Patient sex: M
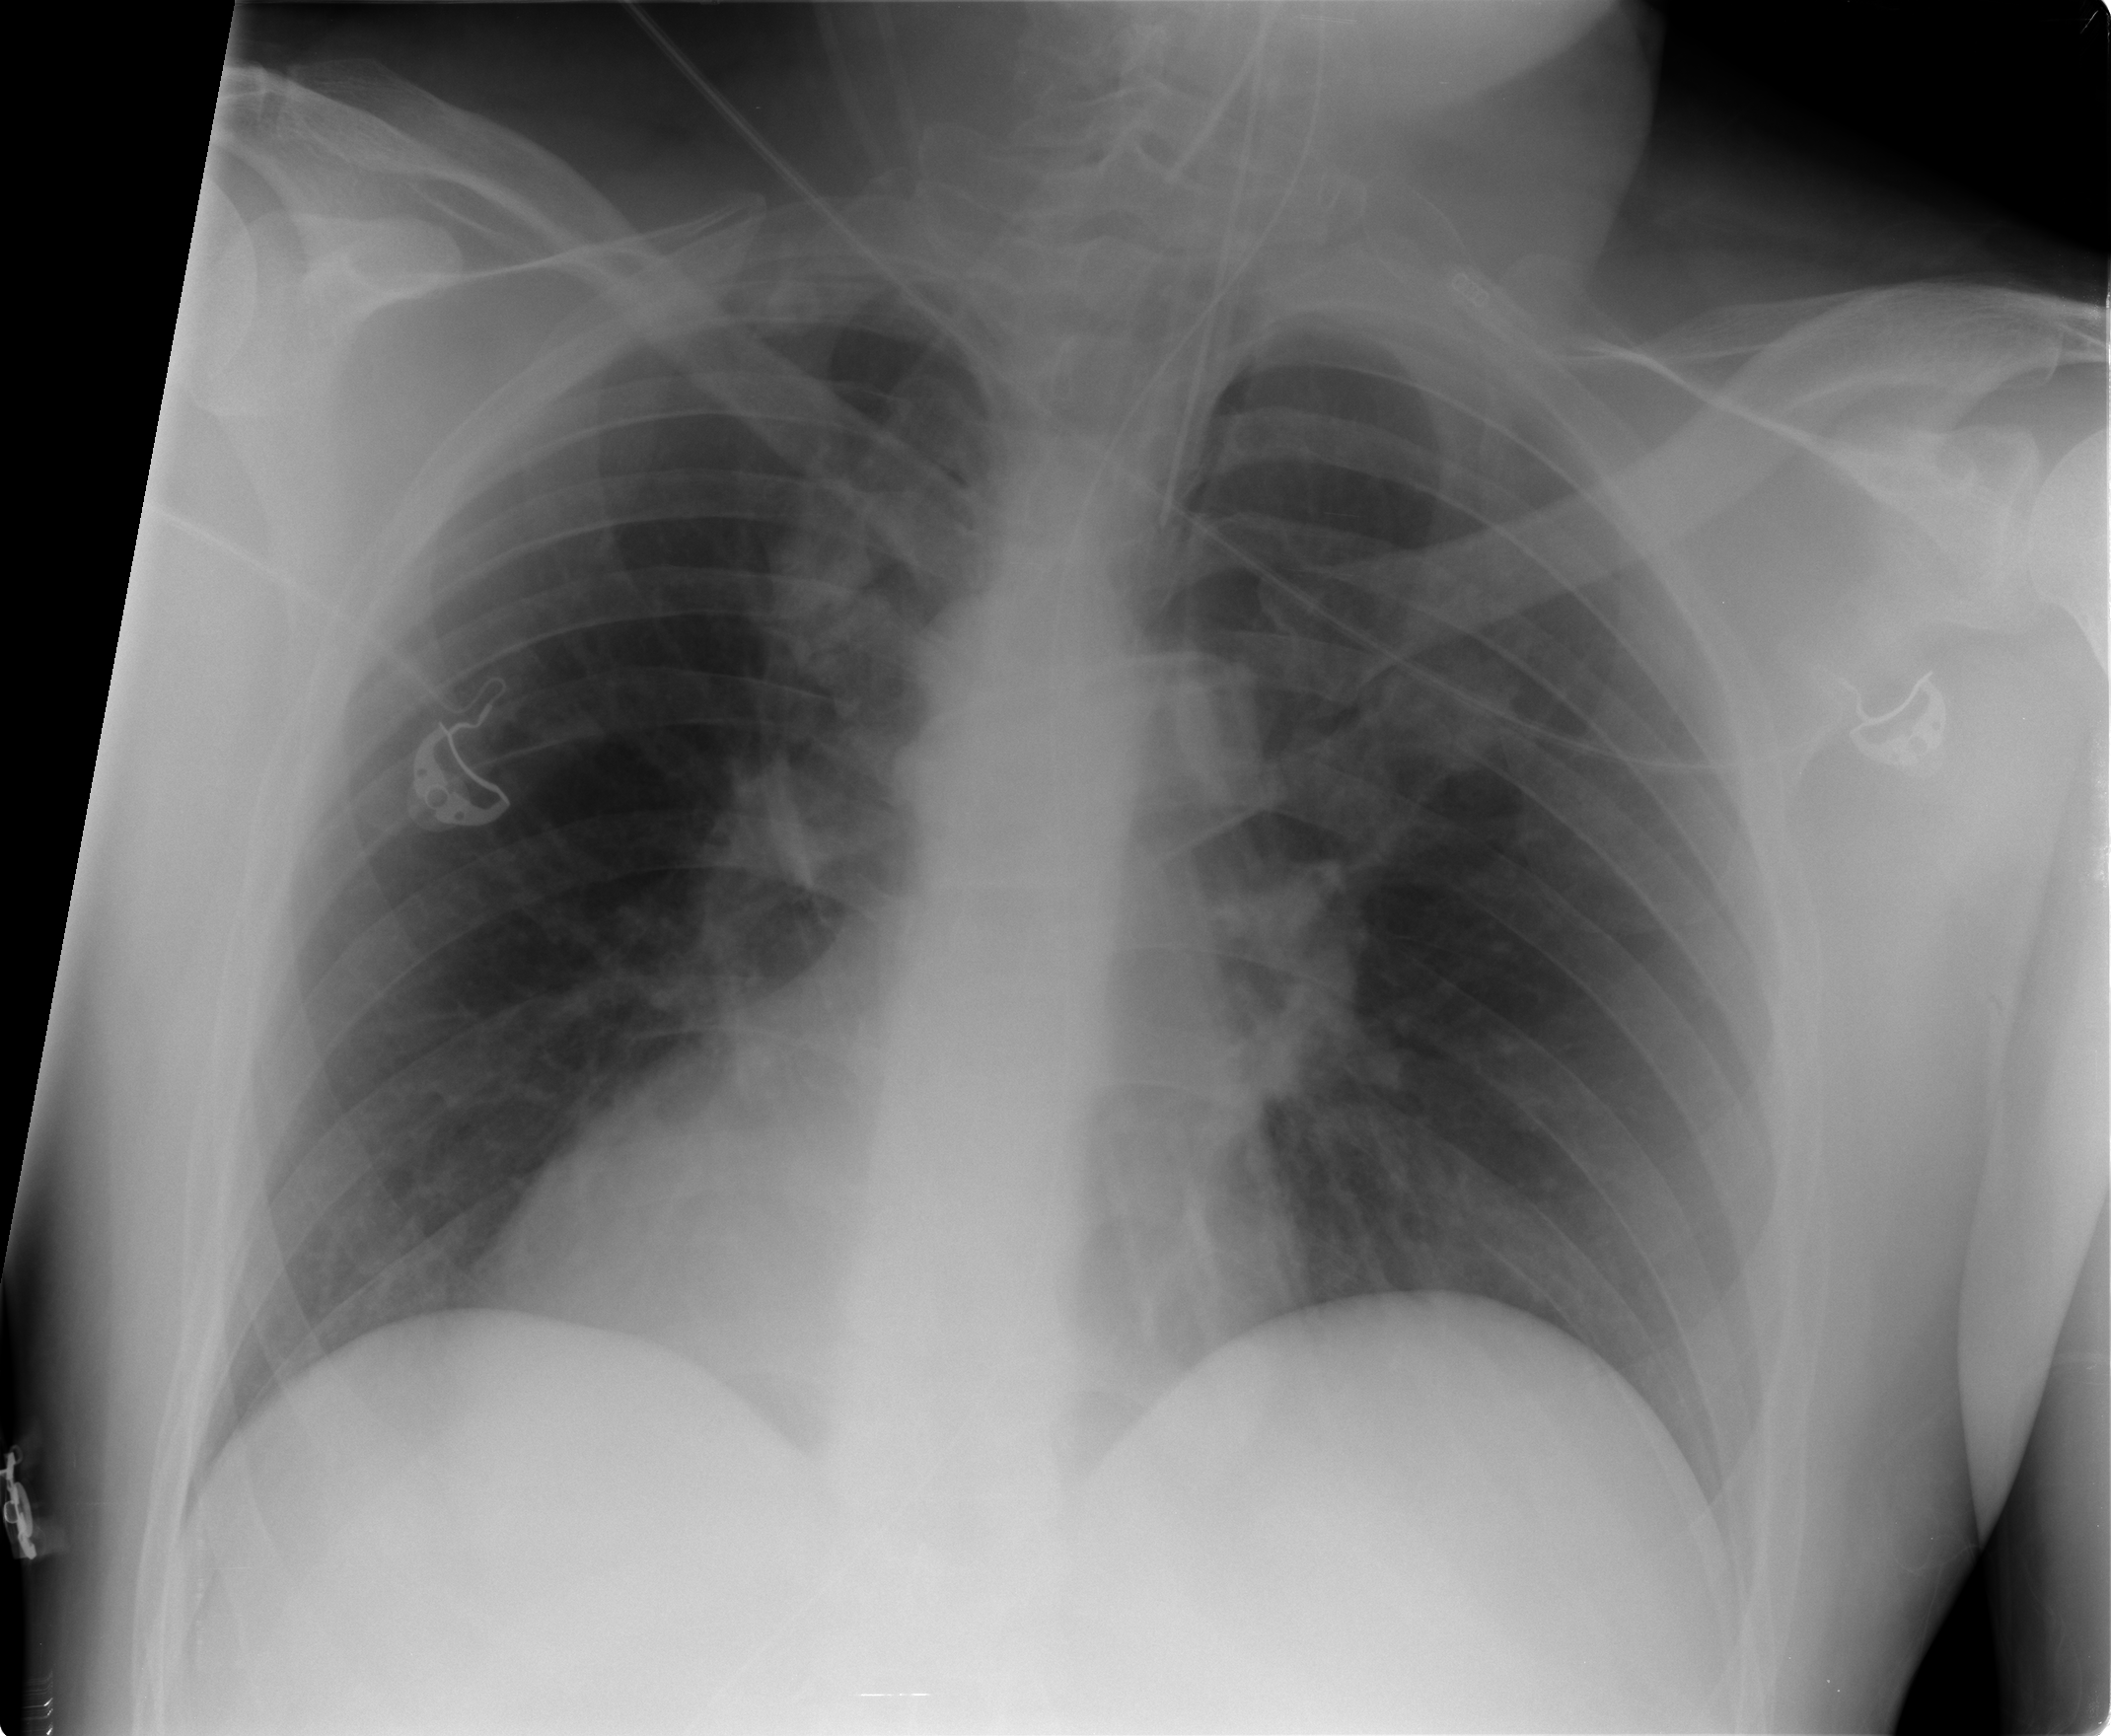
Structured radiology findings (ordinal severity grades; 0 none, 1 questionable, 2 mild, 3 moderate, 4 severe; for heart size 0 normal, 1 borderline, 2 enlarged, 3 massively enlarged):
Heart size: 1
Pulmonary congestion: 0
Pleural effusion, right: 0
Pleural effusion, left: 0
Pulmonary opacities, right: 1
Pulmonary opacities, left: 0
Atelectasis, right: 0
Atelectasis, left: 0